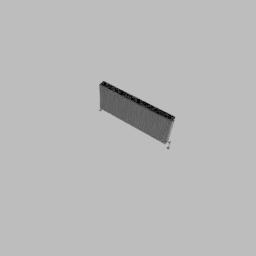
Label: appliances